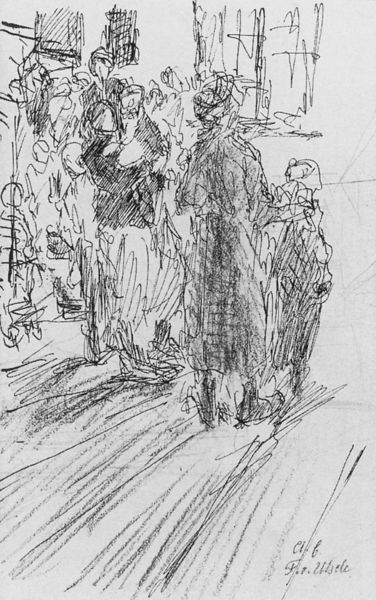
Titel: Studie zur Gruppe von Kindern und Erwachsenen im linken Bildteil
Künstler: Fritz von Uhde
Institution: Leipzig, Museum der bildenden Künste, Graphische Sammlung
Schlagwörter: gemälde, mann, schatten, umhang, weiß, frauen, grob, menschen, fenster, frau, grau, hell, kleider, männer, schwarz, skizze, strasse, zeichnung, weg, leute, gewand, kind, personen, schnell, schrift, grafik, linien, kohle, draußen, hinten, viele, schraffur, buchstaben, strich, bleistift, stift, verwischt, hochkant, frei, kleiderständer, zeichung, anstrakt, 1900